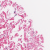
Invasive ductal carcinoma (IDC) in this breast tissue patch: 0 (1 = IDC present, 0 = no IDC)